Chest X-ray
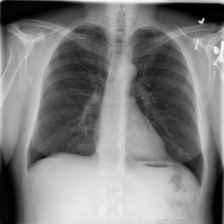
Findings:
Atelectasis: negative
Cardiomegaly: negative
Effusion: negative
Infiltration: negative
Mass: negative
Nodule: negative
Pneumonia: negative
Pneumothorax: negative
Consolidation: negative
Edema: negative
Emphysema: negative
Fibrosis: negative
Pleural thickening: negative
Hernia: negative